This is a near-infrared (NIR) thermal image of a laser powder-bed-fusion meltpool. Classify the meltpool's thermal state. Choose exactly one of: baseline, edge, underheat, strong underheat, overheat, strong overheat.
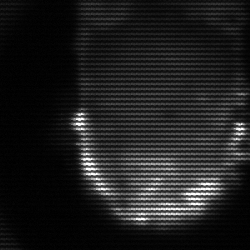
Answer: baseline